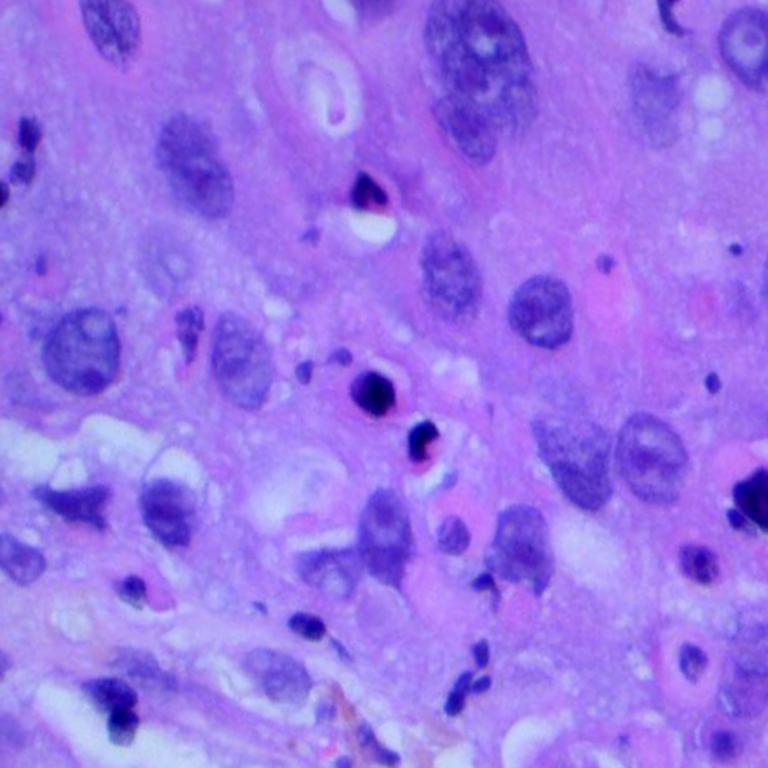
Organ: lung
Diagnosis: squamous carcinomas